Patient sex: M
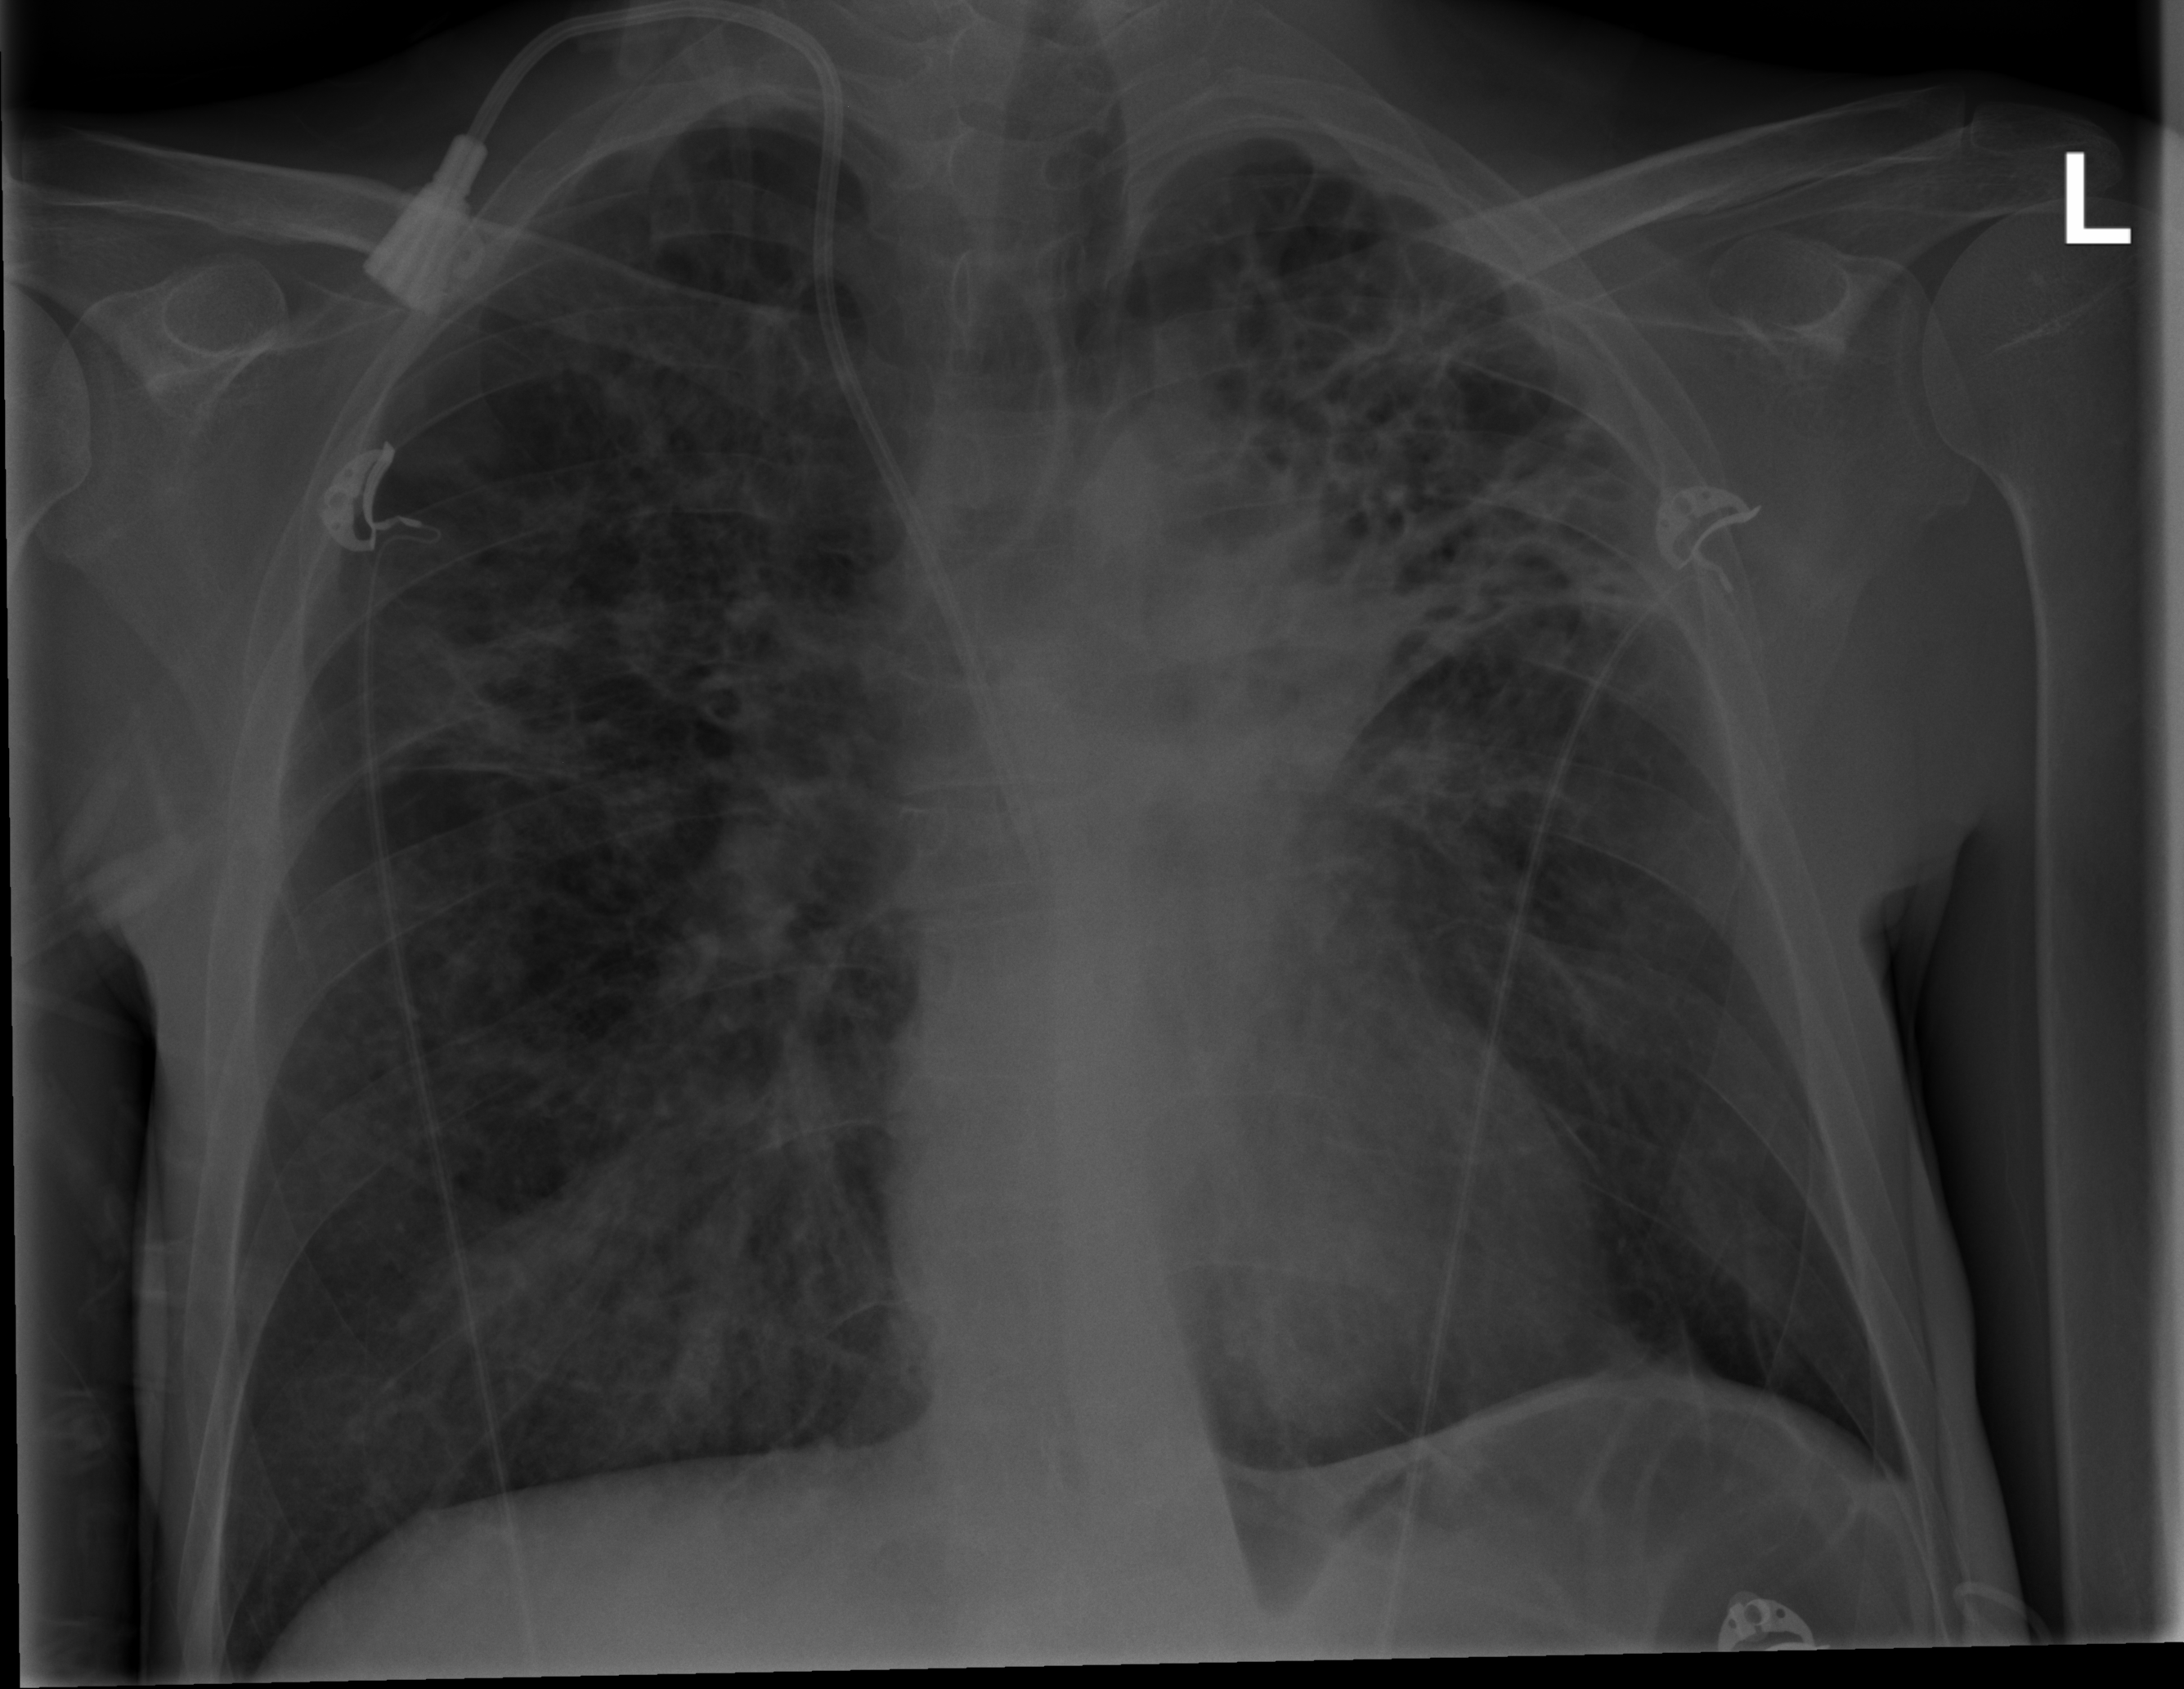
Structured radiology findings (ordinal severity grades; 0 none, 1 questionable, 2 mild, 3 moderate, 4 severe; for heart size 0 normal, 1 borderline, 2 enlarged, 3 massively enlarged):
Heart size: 0
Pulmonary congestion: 0
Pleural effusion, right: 0
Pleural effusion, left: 0
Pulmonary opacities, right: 2
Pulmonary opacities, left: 2
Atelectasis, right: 2
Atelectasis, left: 2